Interaction volume radius: 10 \u00c5
Interaction volume height: 25 \u00c5
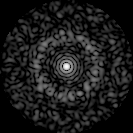
Disorder parameter: 0.83